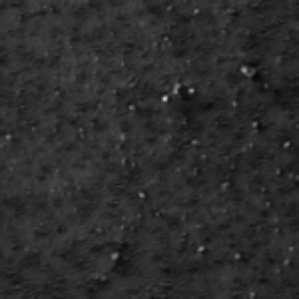
Label: frost